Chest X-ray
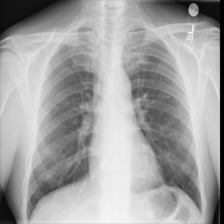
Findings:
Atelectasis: negative
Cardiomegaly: negative
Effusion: negative
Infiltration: negative
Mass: negative
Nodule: negative
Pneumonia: negative
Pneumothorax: negative
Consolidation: negative
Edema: negative
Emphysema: negative
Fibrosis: negative
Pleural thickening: negative
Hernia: negative